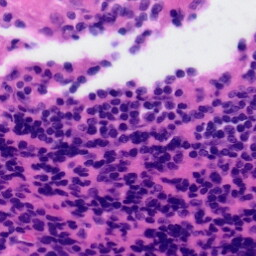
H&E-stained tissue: Tonsil